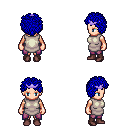
a pixel art fantasy rpg character, female body template, human, light skin, white tunic, magenta pants, blue curly afro hairstyle, purple tiara, maroon shoes, four views (front, back, left, right), 2x2 character sprite sheet, small pixel art, hard edges, no anti-aliasing